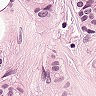
Metastatic tissue present: yes